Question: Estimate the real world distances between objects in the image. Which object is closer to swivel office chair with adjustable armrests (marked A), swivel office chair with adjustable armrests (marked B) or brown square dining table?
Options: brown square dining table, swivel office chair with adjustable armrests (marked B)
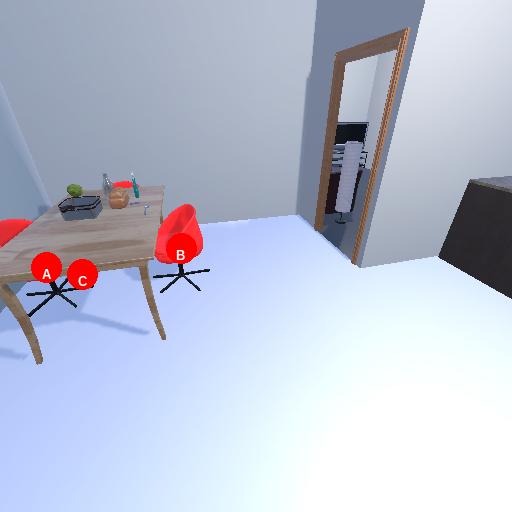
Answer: brown square dining table